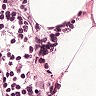
Metastatic tissue present: yes